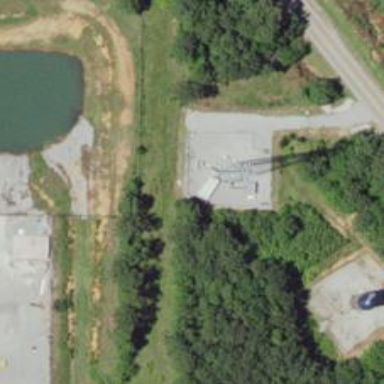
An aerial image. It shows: Mast tower used for communication.